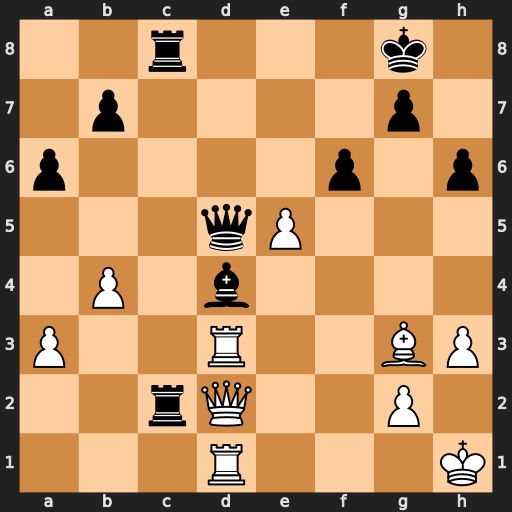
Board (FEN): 2r3k1/1p4p1/p4p1p/3qP3/1P1b4/P2R2BP/2rQ2P1/3R3K
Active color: w
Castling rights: -
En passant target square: -
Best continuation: Rxd4 Rxd2 Rxd5 Rxd5 Rxd5